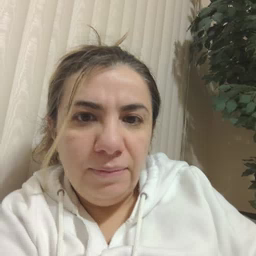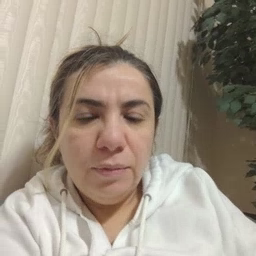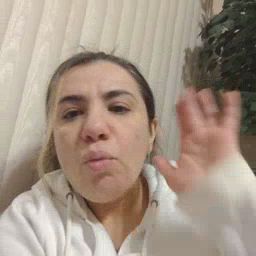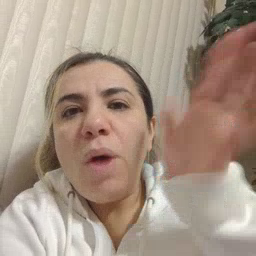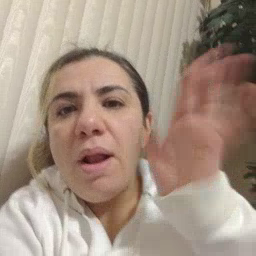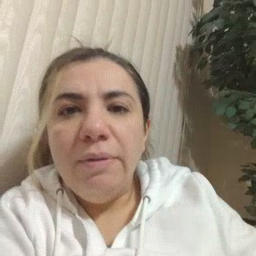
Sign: will